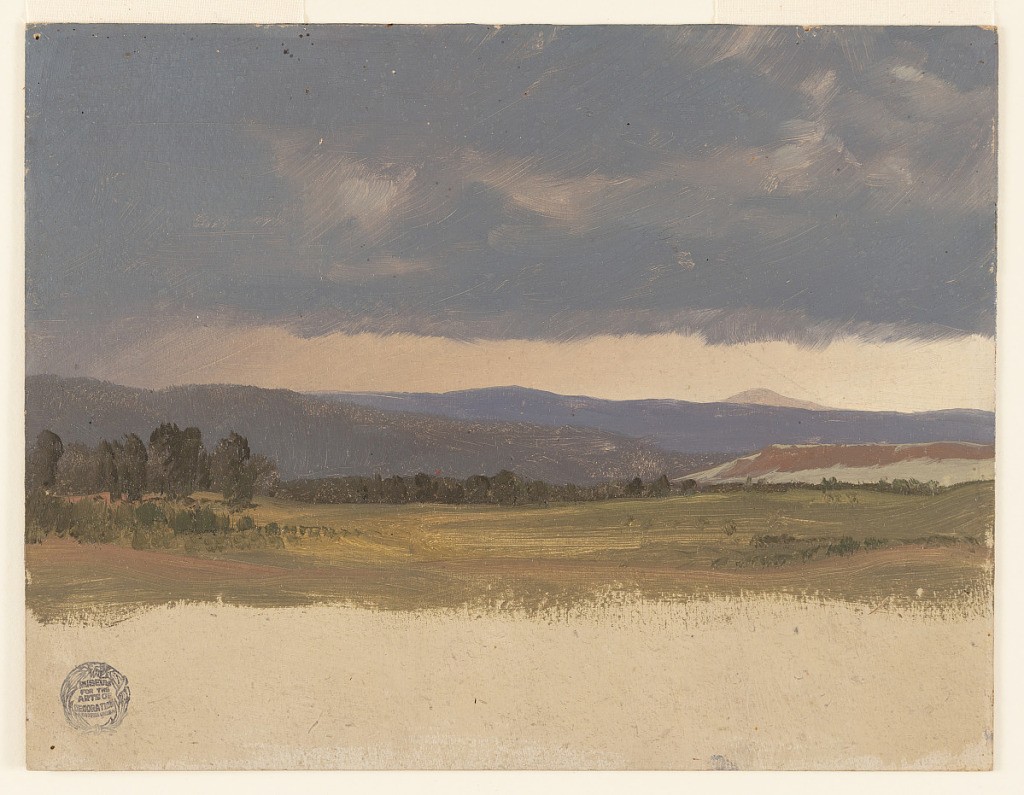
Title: View in the Hudson Valley, Hudson, New York
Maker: Frederic Edwin Church, American, 1826–1900
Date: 1869–70
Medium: Brush and oil, graphite on paperboard
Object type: Drawing
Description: Landscape sketch showing a view looking east from the artist's property near Hudson, New York. A green, rolling field with a grove of trees at left fills the foreground while overlapping hill ranges comprise the background. One prominent peak, possibly Mount Everett, rises in the background at center right. The dark, stormy clouds above unleash rain at left. The lower portion is unfinished, revealing the gray ground beneath.